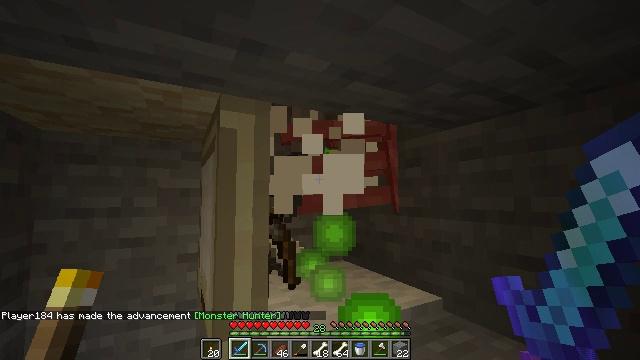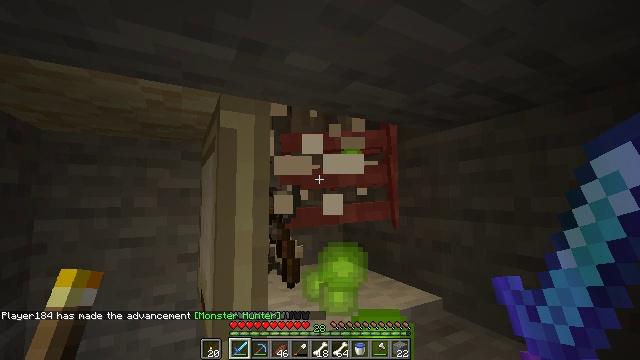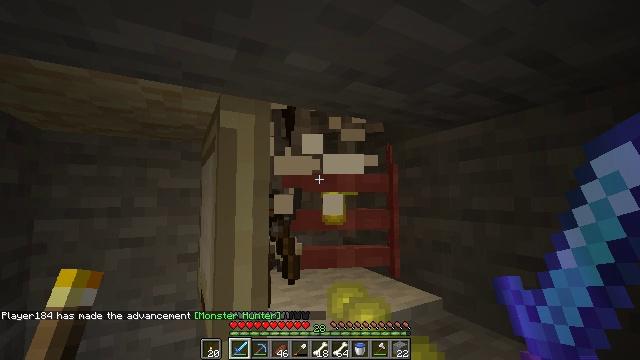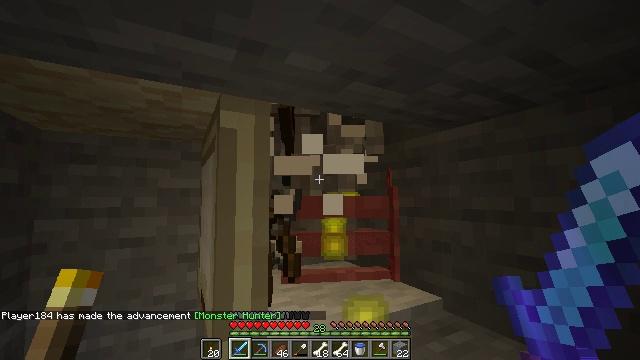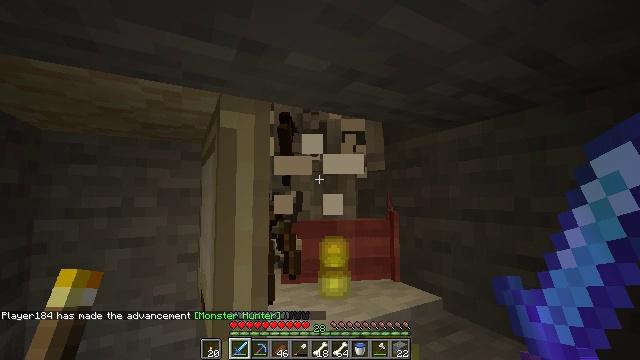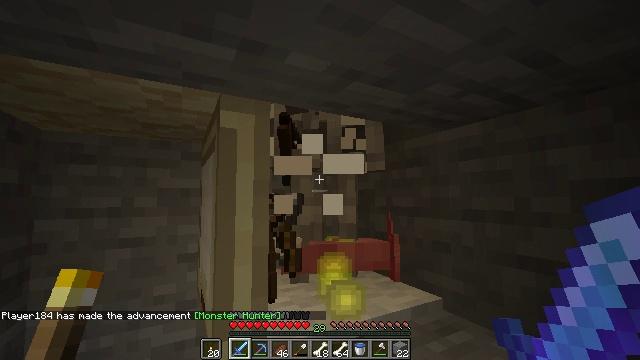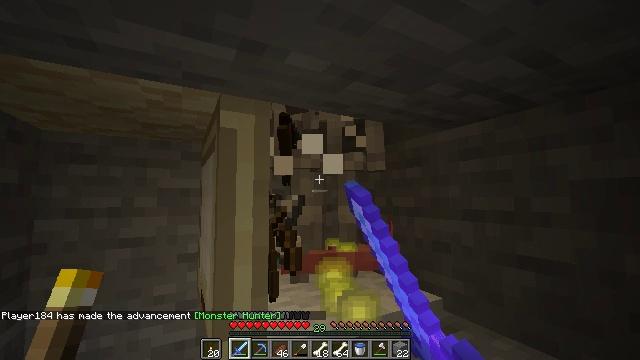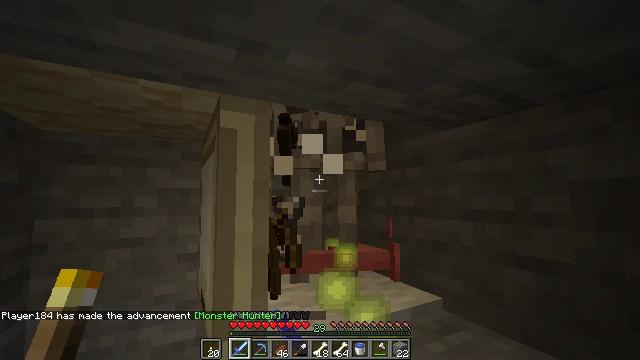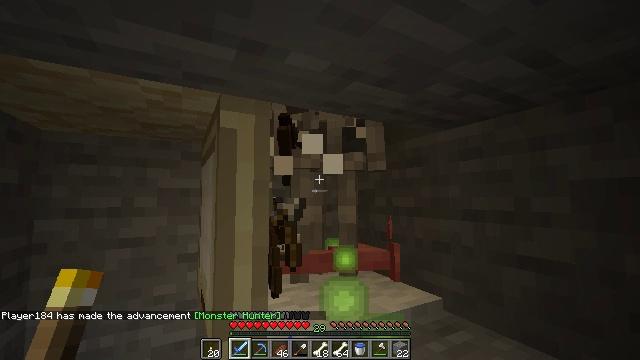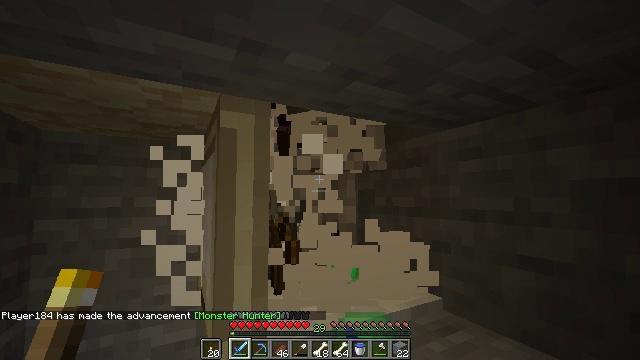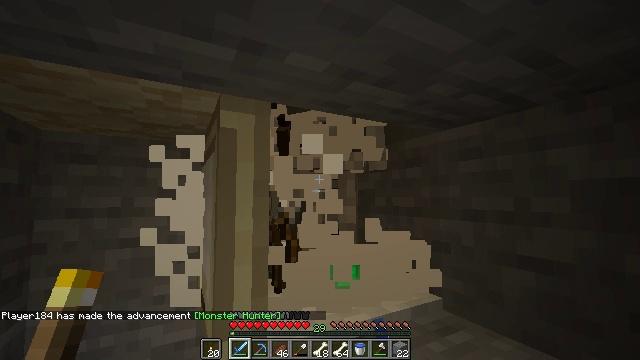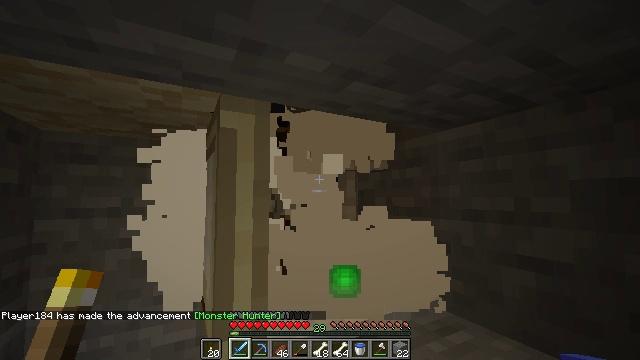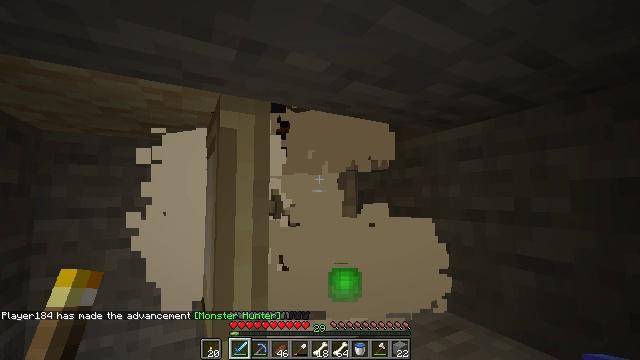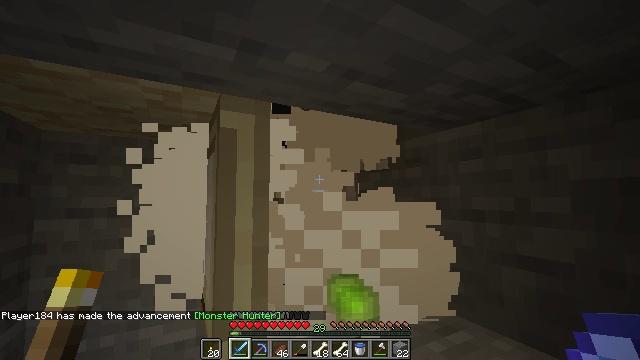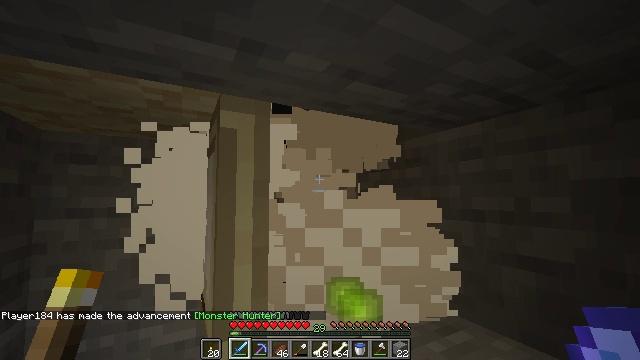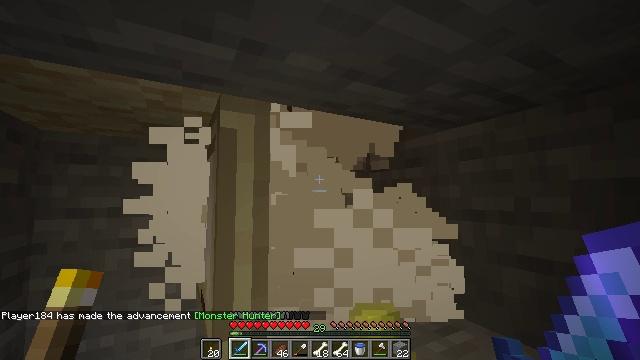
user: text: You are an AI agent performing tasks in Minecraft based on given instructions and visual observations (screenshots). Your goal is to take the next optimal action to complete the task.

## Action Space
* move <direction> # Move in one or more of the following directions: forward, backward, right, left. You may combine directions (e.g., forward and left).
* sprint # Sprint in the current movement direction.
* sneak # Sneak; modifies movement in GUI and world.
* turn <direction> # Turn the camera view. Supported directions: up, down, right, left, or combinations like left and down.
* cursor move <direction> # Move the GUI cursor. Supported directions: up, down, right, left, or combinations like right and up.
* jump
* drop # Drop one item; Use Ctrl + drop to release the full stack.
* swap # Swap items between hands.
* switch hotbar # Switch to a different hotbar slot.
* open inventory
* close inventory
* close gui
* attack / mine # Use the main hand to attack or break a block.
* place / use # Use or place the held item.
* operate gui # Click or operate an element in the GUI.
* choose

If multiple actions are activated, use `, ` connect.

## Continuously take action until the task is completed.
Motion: motion action
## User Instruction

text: Kill mobs.
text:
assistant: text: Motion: no_op
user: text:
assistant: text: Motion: no_op
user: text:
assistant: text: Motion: no_op
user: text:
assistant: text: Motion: no_op
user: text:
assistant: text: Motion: attack / mine
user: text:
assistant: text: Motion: attack / mine
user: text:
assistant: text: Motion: attack / mine
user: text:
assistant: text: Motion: no_op
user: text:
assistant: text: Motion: no_op
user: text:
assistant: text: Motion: no_op
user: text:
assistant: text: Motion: no_op
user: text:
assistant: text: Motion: no_op
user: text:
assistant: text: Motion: no_op
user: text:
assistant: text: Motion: no_op
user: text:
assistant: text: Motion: no_op
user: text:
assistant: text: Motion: no_op
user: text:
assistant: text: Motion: attack / mine
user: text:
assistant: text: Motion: attack / mine
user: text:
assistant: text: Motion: attack / mine
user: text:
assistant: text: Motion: attack / mine
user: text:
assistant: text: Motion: attack / mine
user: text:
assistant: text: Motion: no_op
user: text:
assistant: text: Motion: no_op
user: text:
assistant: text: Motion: no_op
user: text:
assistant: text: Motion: no_op
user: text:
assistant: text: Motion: no_op
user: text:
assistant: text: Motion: no_op
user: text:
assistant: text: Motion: no_op
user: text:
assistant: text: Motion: no_op
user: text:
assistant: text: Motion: no_op